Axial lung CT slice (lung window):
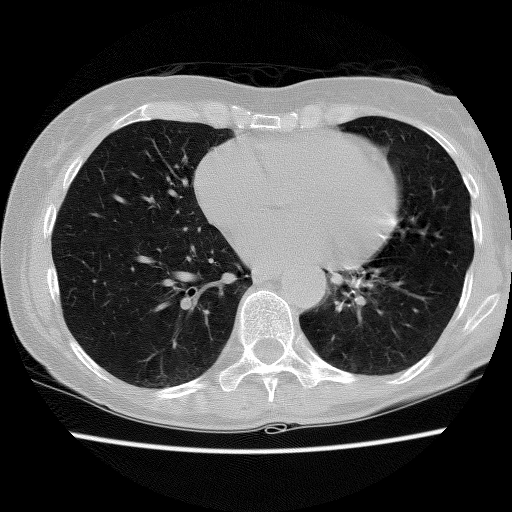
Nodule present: no